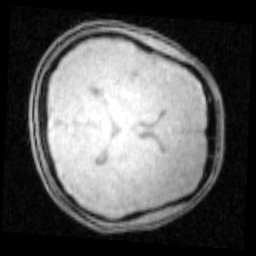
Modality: PDw
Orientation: axial
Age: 22
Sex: male
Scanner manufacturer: siemens
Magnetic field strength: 3 T
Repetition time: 0.25 s
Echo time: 0.00103 s